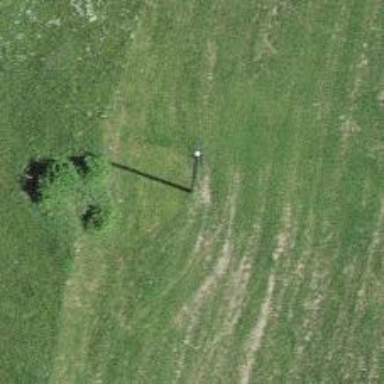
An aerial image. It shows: Utility pole as the man-made structure.